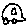
Label: car